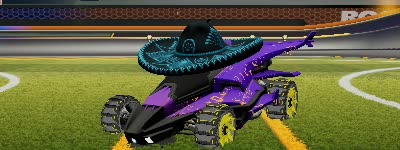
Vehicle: aftershock